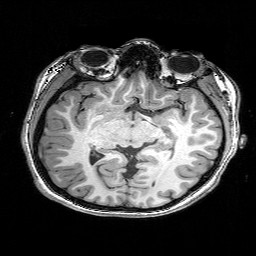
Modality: T1w
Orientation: coronal
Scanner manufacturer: siemens
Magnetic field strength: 3 T
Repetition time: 0.02 s
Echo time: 0.005 s